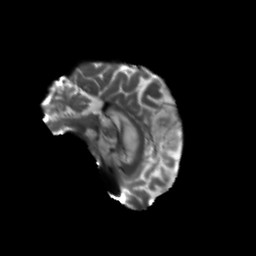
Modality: T2w
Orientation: sagittal
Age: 68
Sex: female
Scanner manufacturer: siemens
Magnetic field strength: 3 T
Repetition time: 5.25 s
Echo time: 0.08 s